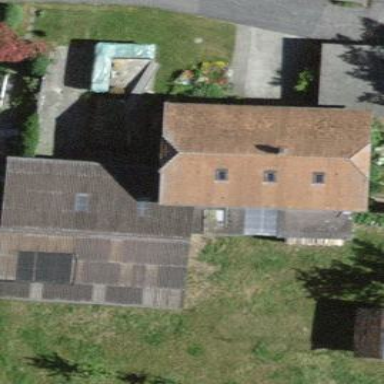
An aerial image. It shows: Barn.